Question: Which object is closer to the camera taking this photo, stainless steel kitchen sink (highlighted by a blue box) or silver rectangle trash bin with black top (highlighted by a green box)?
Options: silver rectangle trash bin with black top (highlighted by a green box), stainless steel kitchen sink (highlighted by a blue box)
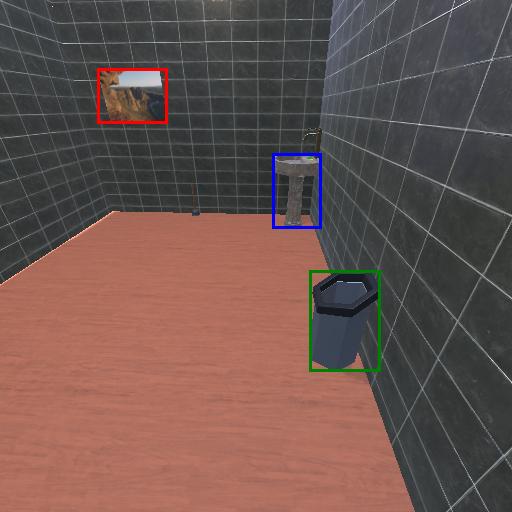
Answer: silver rectangle trash bin with black top (highlighted by a green box)